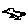
Label: bird